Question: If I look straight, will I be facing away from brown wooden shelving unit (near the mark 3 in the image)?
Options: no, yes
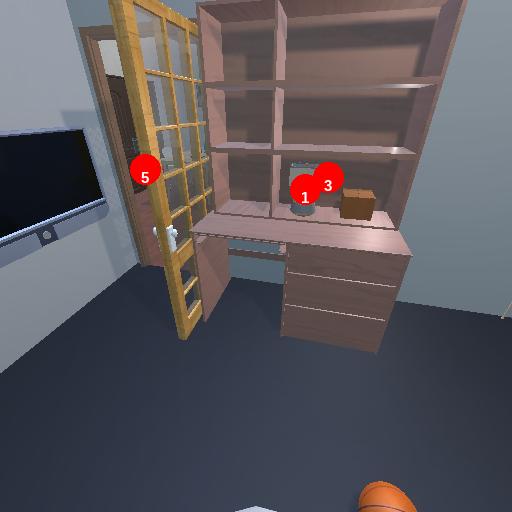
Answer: no